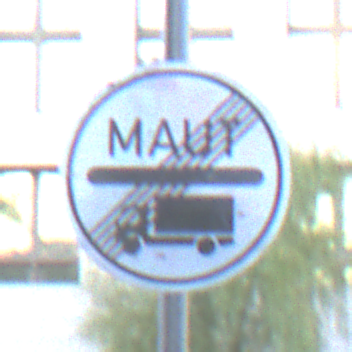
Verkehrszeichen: EndeMautpflicht
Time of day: SunriseSunset
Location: Outdoor (Urban)
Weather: Clear
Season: NotSpecified
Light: Natural